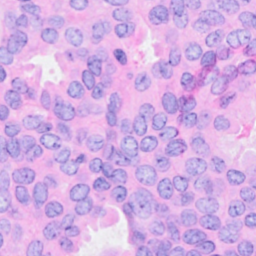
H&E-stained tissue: Breast